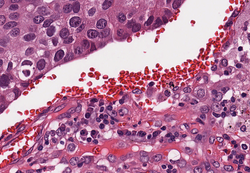
Tumor epithelial tissue: yes
Tumor-associated stroma tissue: yes
Normal tissue: no